Interaction volume radius: 5 \u00c5
Interaction volume height: 40 \u00c5
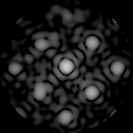
Disorder parameter: 0.2126